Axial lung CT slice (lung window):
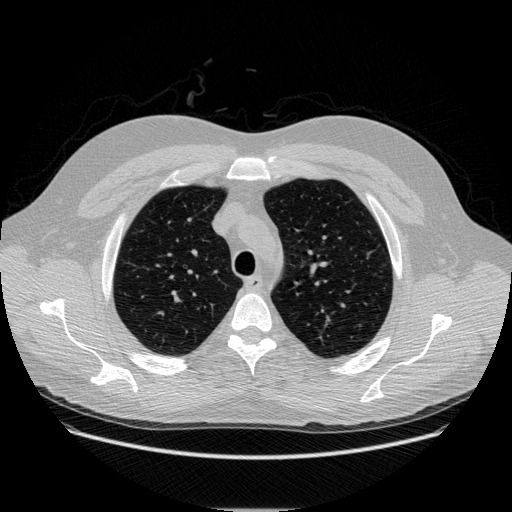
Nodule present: no